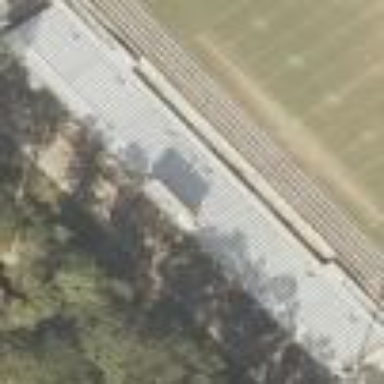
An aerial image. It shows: Bleachers on leisure land.